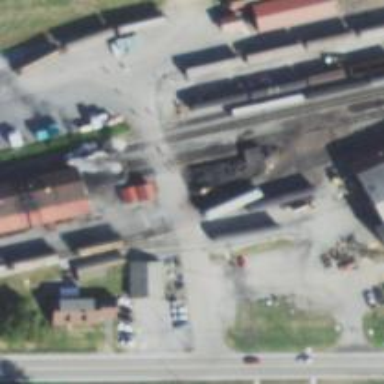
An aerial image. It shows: Preserved rail yard. The yard contains railway tracks.